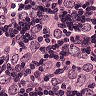
Metastatic tissue present: yes